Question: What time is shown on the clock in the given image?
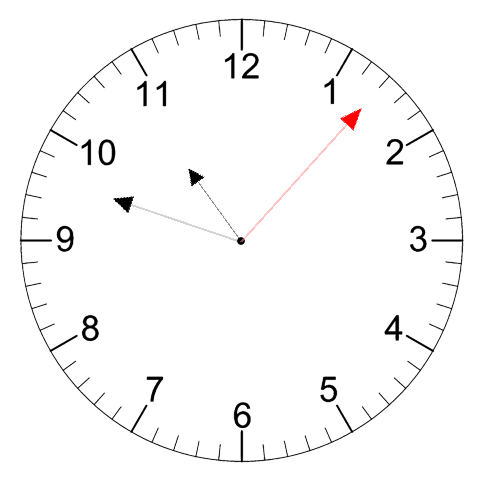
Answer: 10:48:07